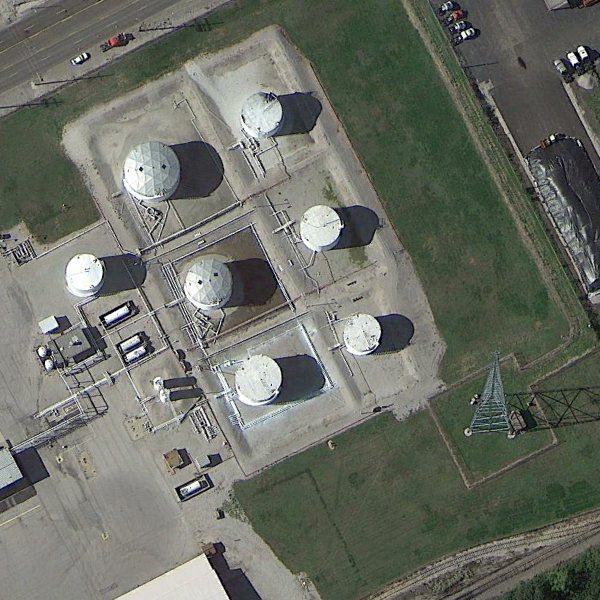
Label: StorageTanks